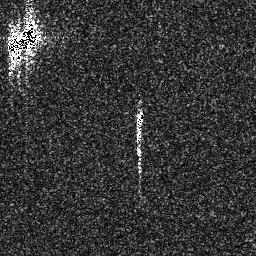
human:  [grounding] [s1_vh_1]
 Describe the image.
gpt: In the satellite image, there is  <ref>1 medium ship </ref> <box>[[1, 7, 15, 21, 0]]</box> located at top left.